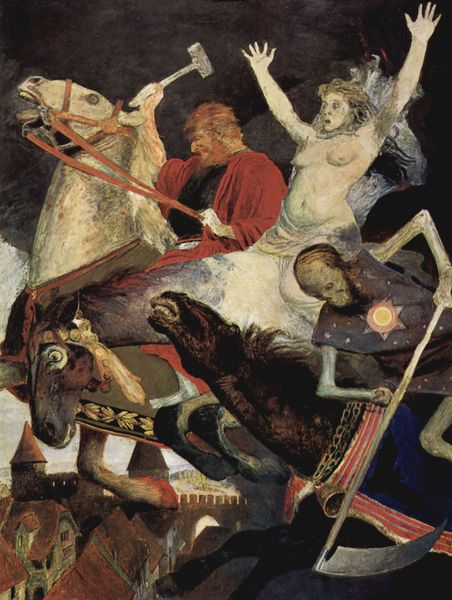
Titel: Der Krieg
Künstler: Arnold Böcklin
Standort: Zürich.
Institution: Kunsthaus
Schlagwörter: akt, blau, dunkel, gemälde, hand, himmel, mann, nackt, schatten, umhang, weiß, wolken, stadt, braun, brust, busen, frau, licht, männer, nacht, schwarz, dach, gebäude, rot, wolke, malerei, bart, arme, tod, tot, bild, hände, häuser, sonne, auge, haare, mantel, decke, esel, fliegen, pferd, pferde, reiter, turm, huf, hufe, zaumzeug, zügel, brüste, ort, kette, modern, dorf, dächer, mauer, krieg, luft, unruhe, wild, zerstörung, nackte, tor, zinnen, ortschaft, burg, türme, stern, aufruhr, jungfrau, sichel, schrecken, schimmel, hufen, leben, skelett, hammer, apokalypse, hunger, mittelalter, entführung, nackte frau, stadtmauer, zaum, zaunzeug, rappen, armut, schrei, ungeheuer, sense, monster, schnitter, sensenmann, furie, apokalyptische reiter, moderne malerei, pferede, gevater tod, pferde7, sänse, turnm, zea, der todholt die menschen, vier apokalyptische reiter, blut, nackte haut, farbe rot